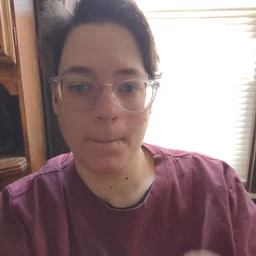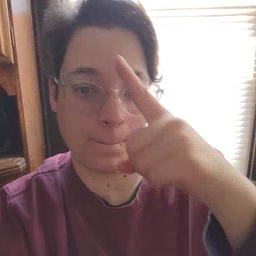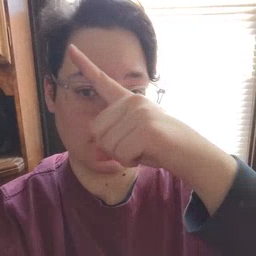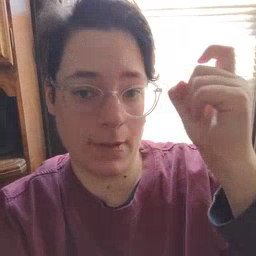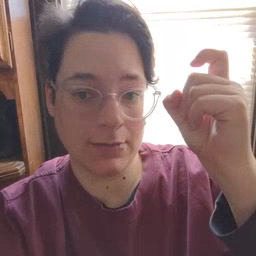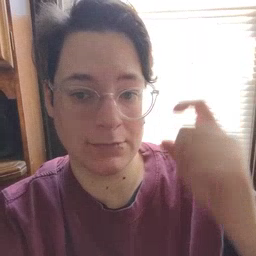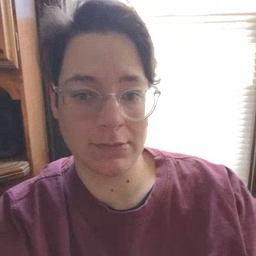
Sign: because